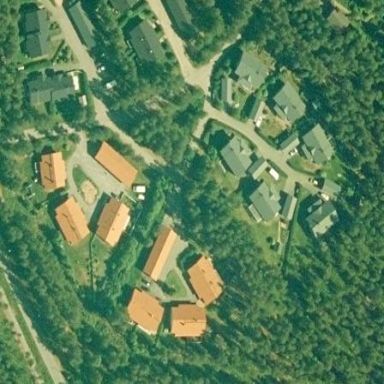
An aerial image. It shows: Residential area.